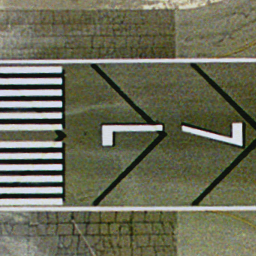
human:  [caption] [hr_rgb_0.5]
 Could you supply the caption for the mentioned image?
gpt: It is a straight runway with some mark lines and a number and a letter L on it .

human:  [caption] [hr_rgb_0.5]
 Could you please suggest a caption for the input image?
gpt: There are some mark lines and a number and a letter L on the straight runway .

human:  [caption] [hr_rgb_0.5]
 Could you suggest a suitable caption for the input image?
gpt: It is a straight runway with some white mark lines and a number and a letter L on it .

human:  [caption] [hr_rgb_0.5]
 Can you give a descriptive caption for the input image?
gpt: A straight runway with some mark lines and a number and a letter L on it .

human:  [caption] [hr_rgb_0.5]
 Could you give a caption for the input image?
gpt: A straight runway with some white mark lines and a number and a letter L on it .